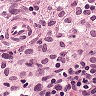
Metastatic tissue present: no